Interaction volume radius: 10 \u00c5
Interaction volume height: 20 \u00c5
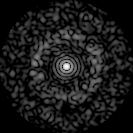
Disorder parameter: 0.8392